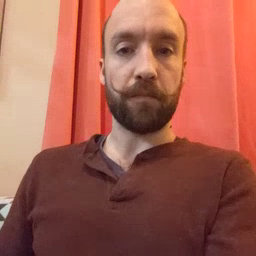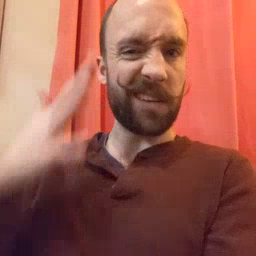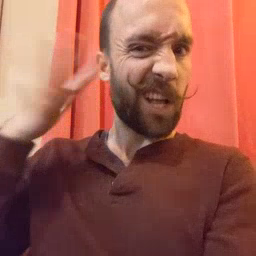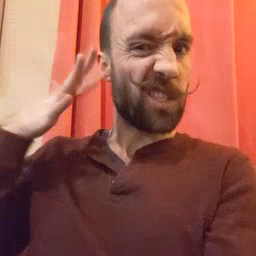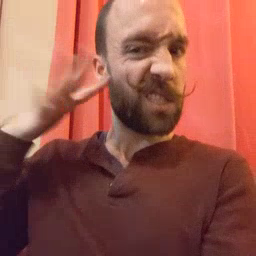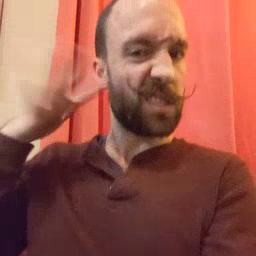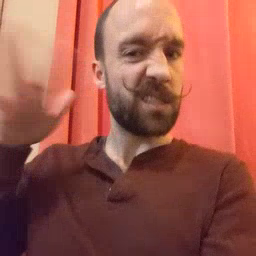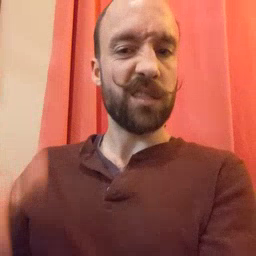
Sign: noisy